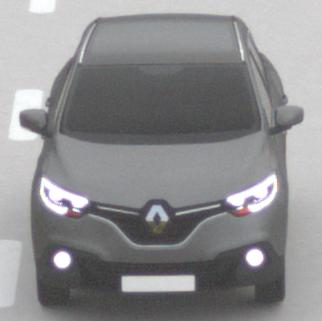
Make: Renault
Model: Kadjar ENERGY TCe 130
Detailed model: Kadjar
Model produced from: 2015/05
Model produced until: 2018/08
Doors: 5
Color: gray
Road condition: dry road
Daytime: morning or afternoon
Contrast: low contrast